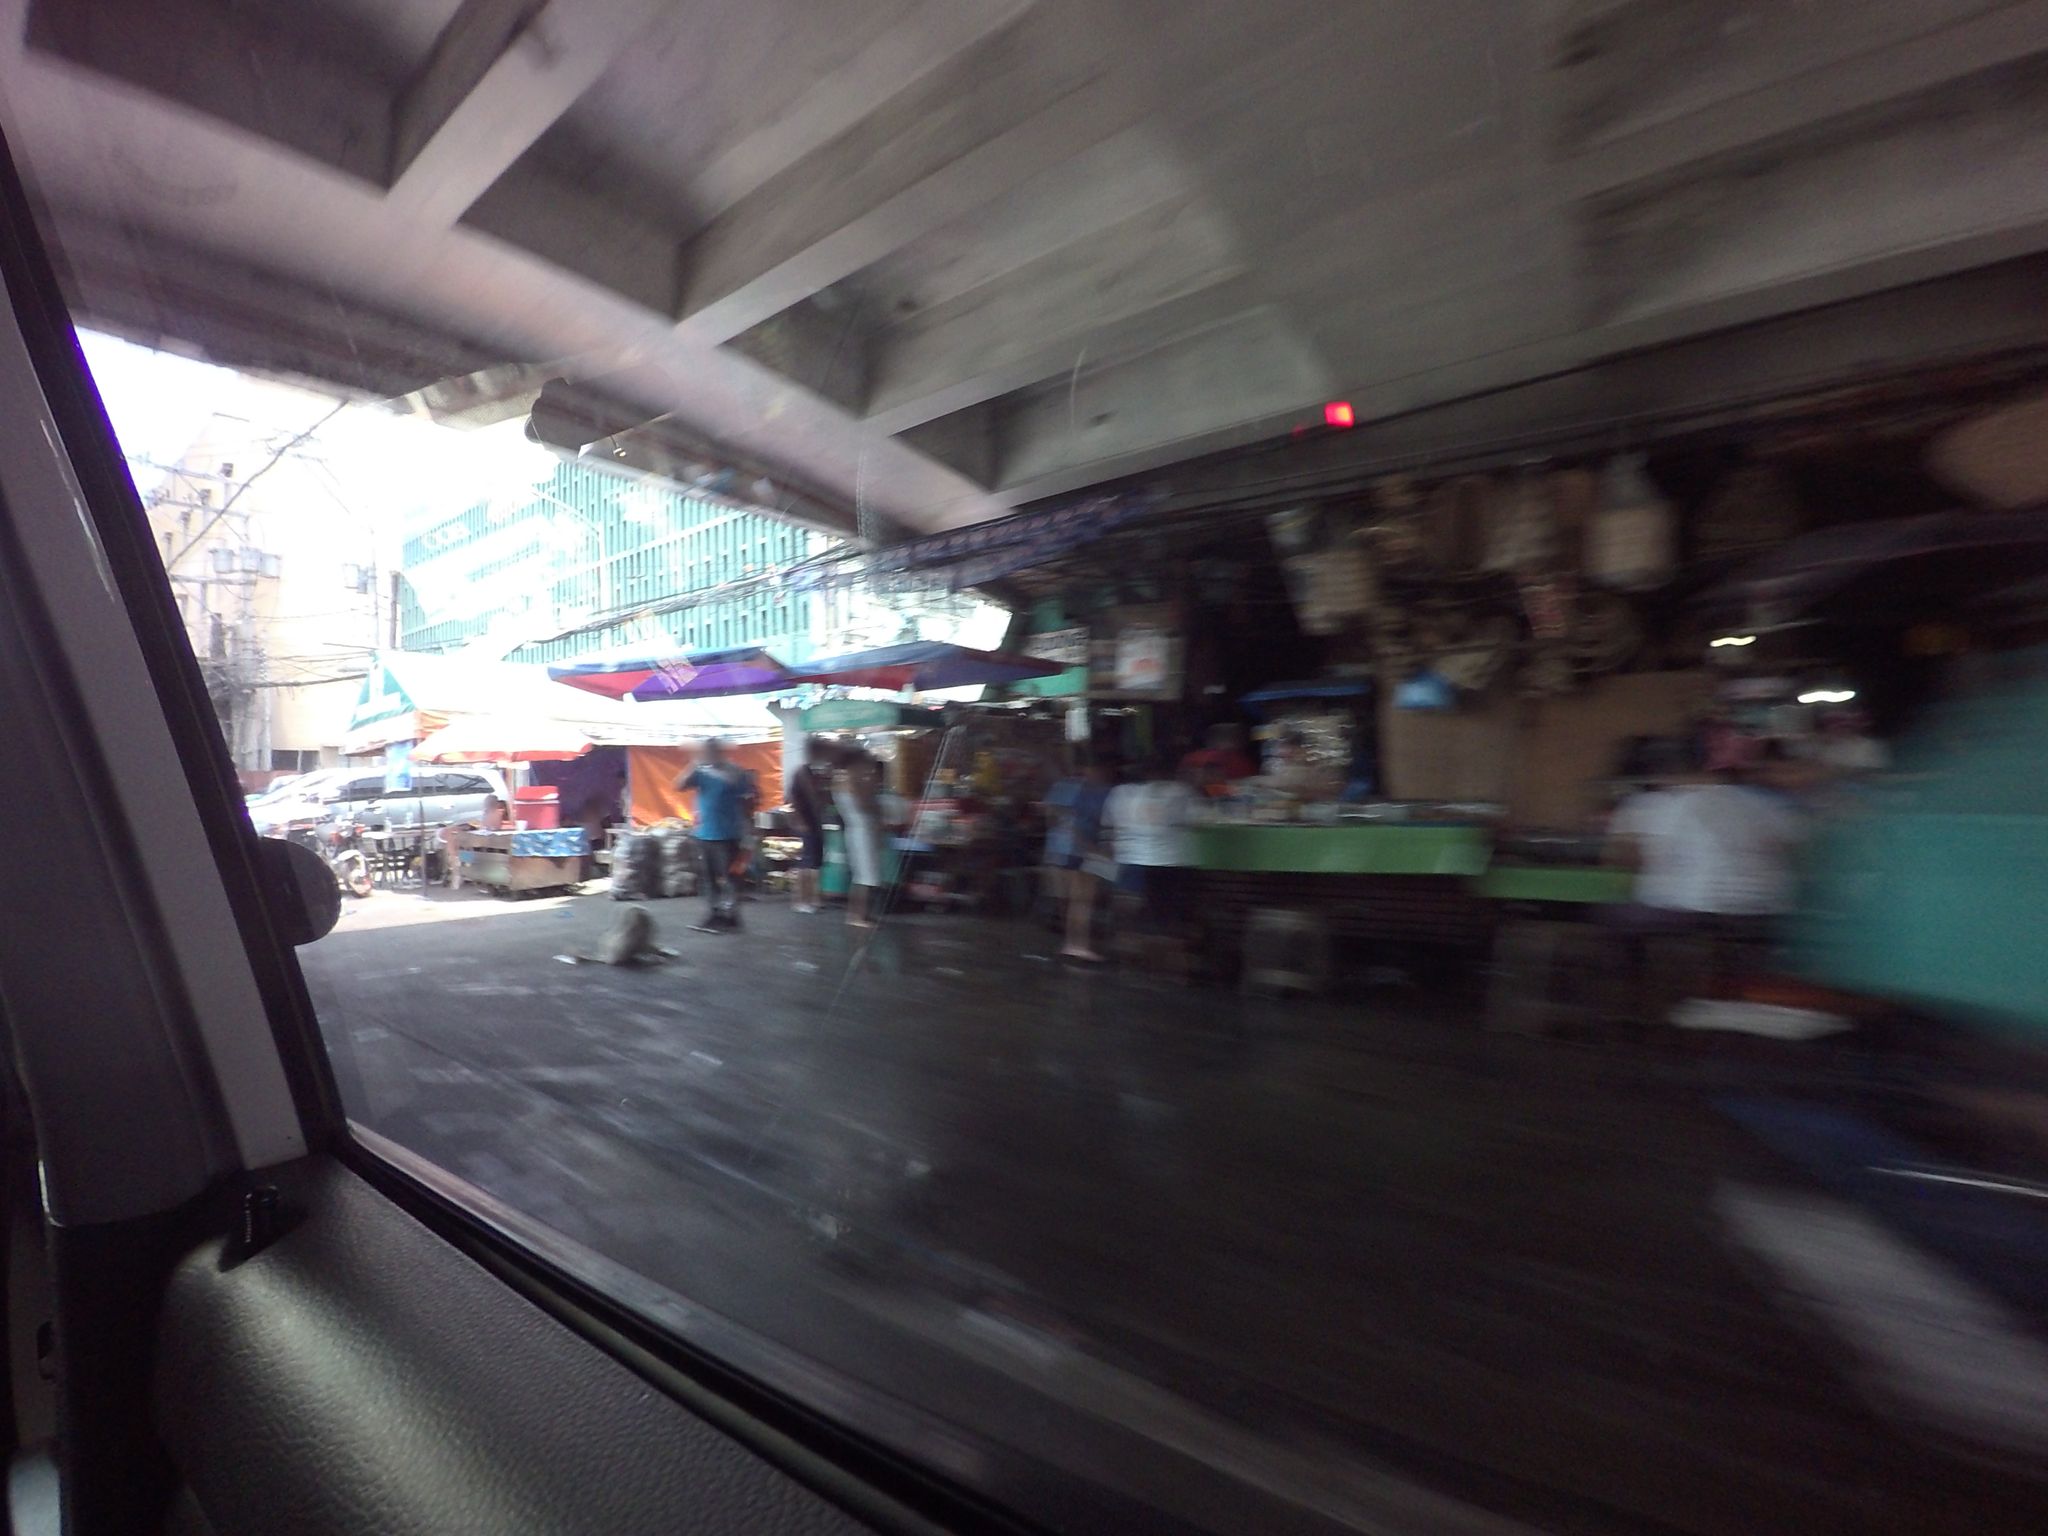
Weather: rainy
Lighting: day
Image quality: slightly poor
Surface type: driving surface
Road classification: service, steps
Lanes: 2
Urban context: urban centre
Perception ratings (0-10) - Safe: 0.98, Lively: 5.25, Beautiful: 4.61, Boring: 3.08, Depressing: 3.92, Wealthy: 0.64